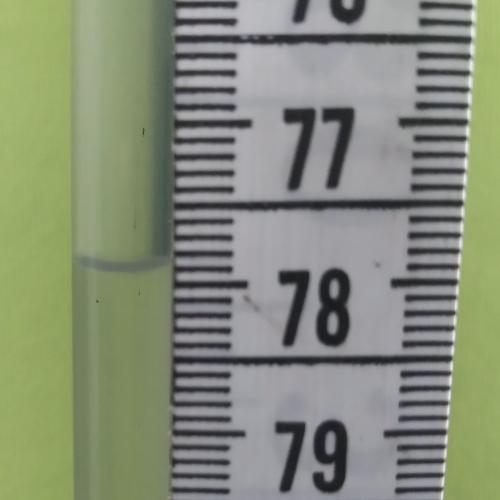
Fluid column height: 77.9 cm